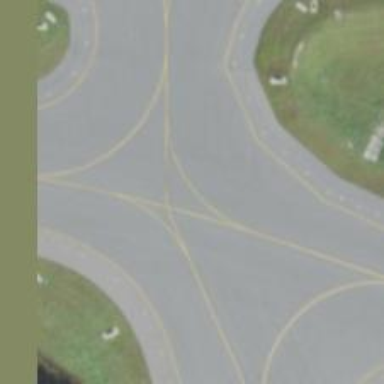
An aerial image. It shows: Image of taxiway at airport.